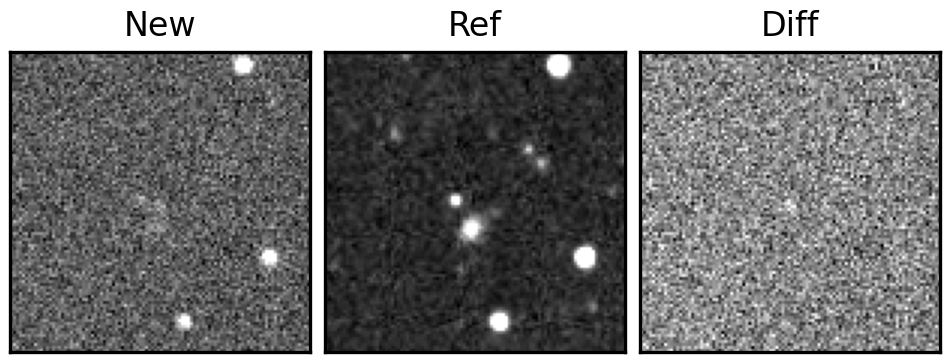
Label: real